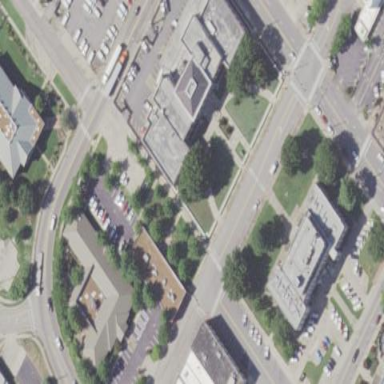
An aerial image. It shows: Courthouse building.